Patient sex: M
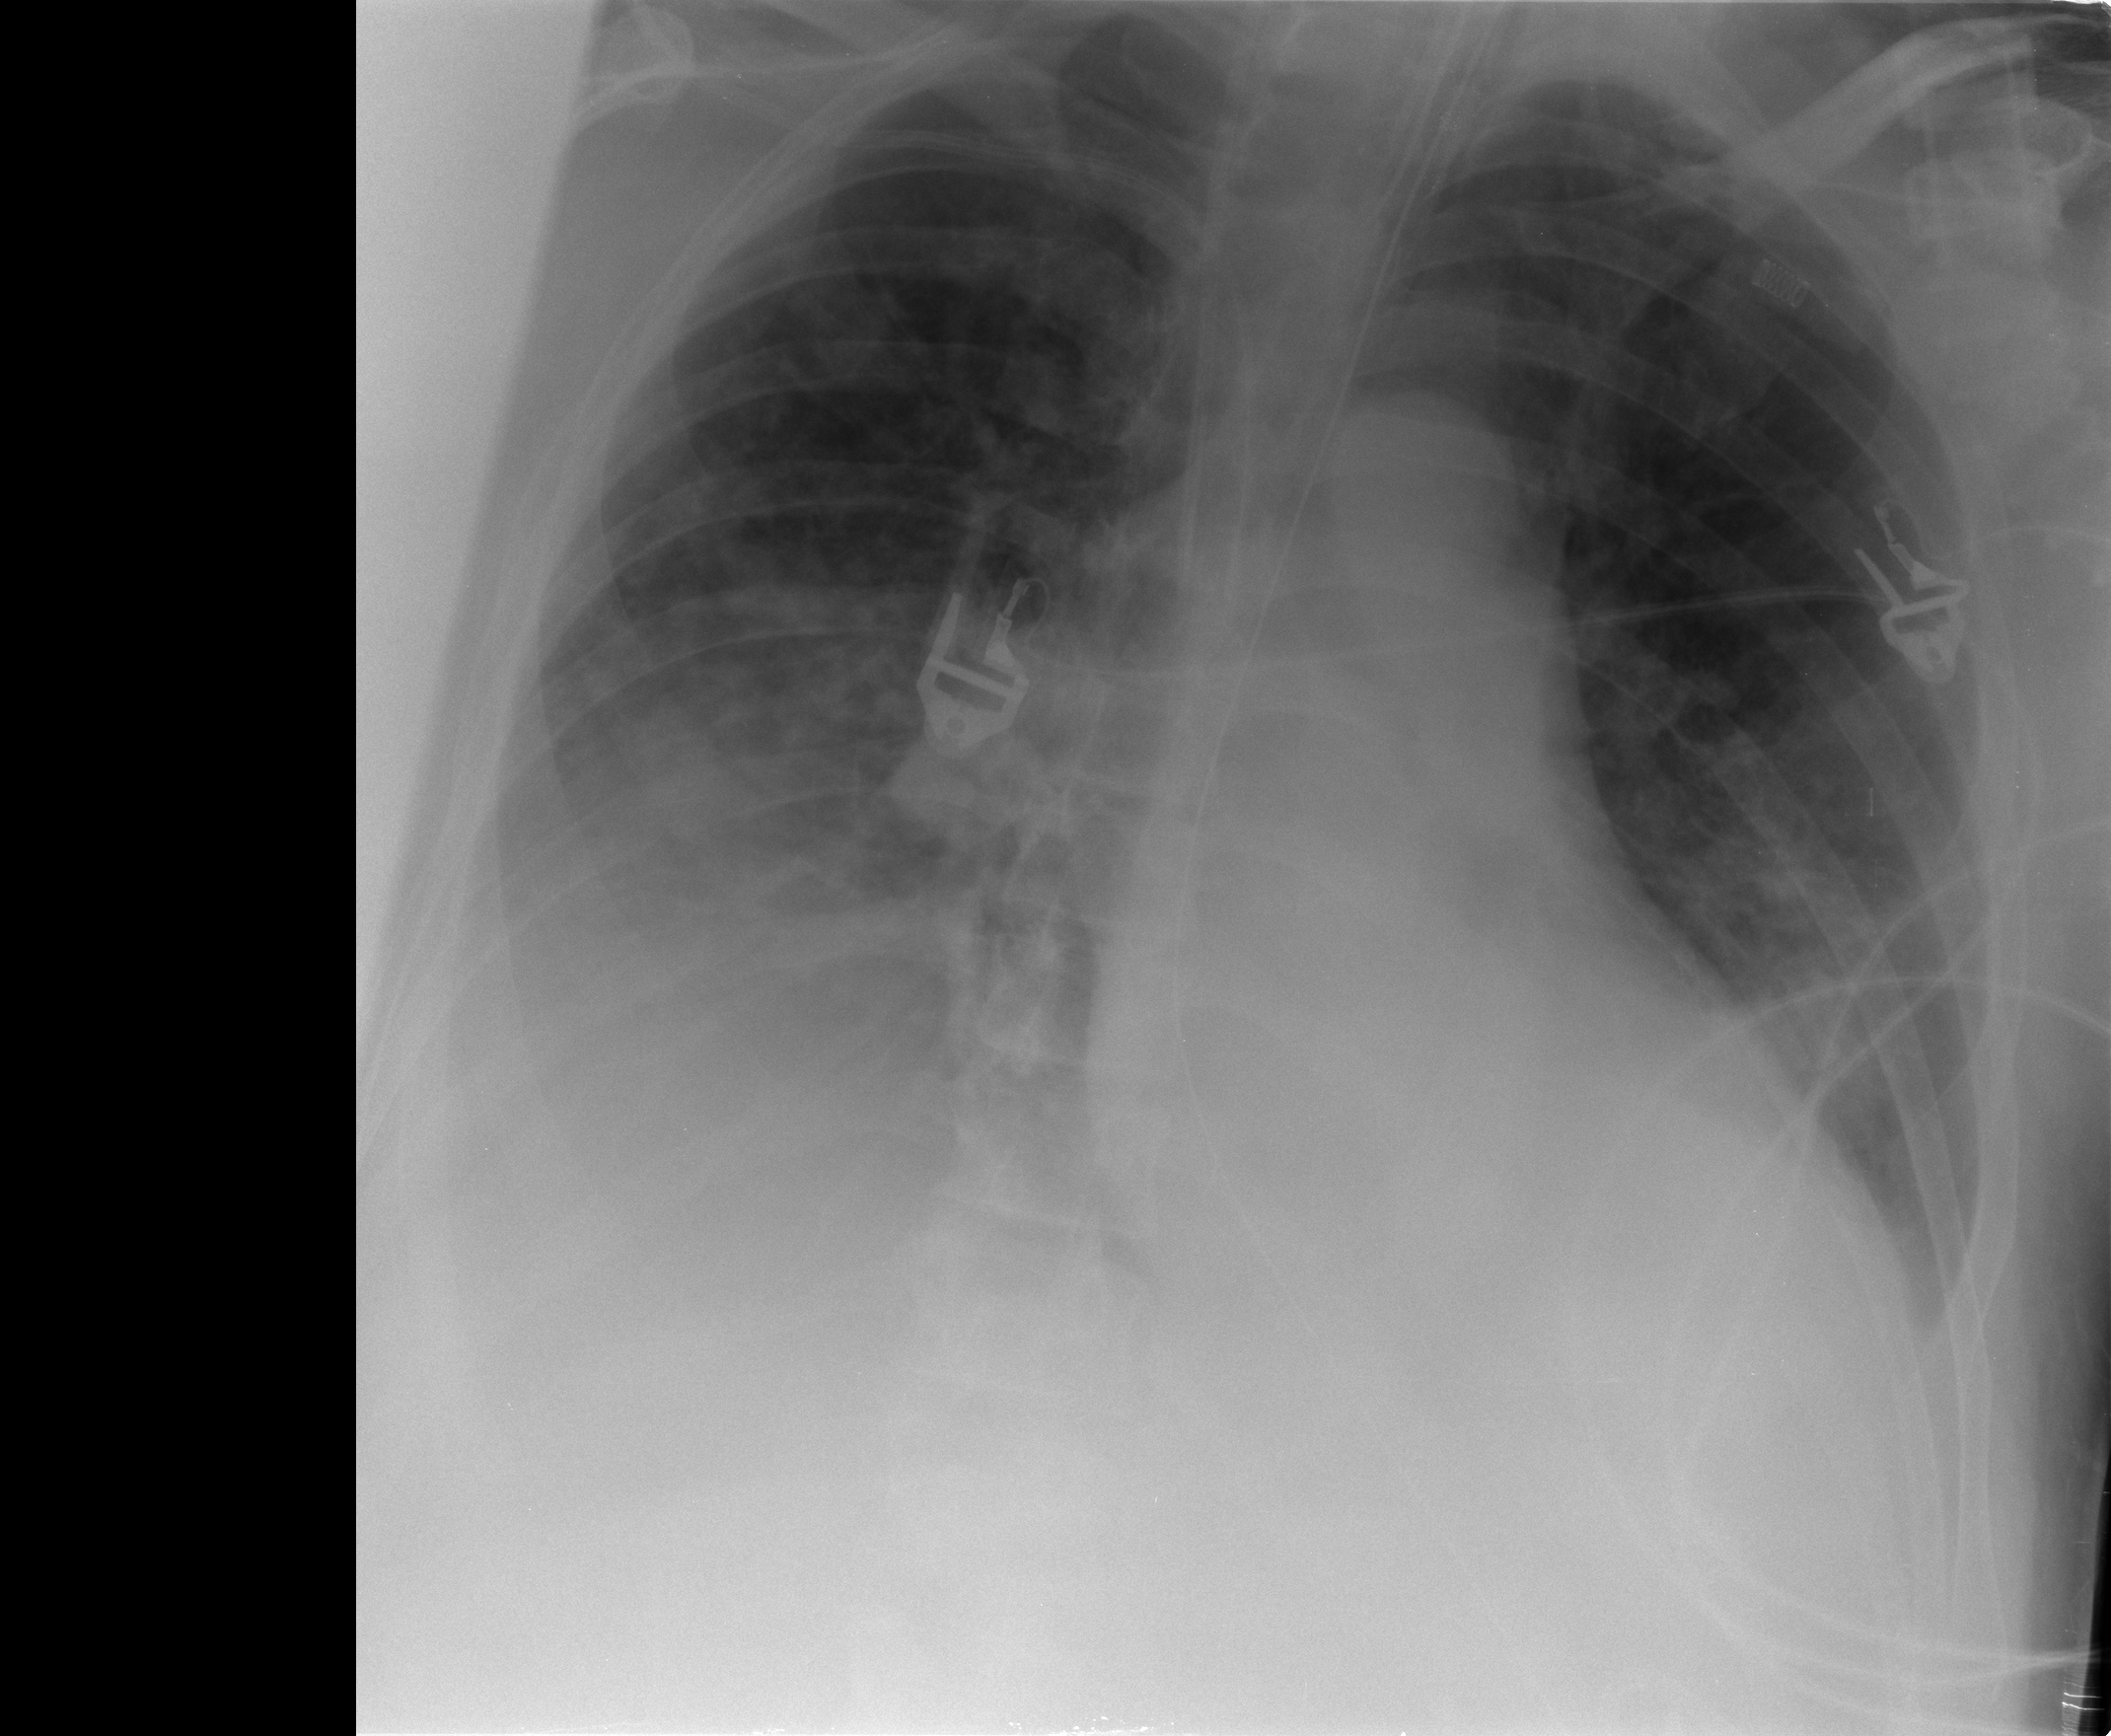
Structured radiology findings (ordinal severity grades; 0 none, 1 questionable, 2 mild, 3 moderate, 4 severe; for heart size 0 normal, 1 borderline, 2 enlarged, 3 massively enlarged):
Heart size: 1
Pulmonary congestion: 2
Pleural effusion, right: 3
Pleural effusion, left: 2
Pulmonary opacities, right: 2
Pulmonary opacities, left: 2
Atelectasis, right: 3
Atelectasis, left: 2